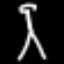
Label: The Eiffel Tower